Field crop: maize
Growth stage: 2
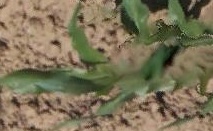
Species: maize